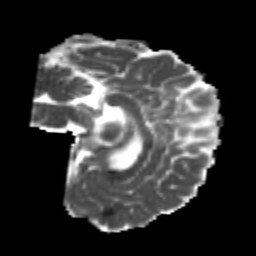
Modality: MD
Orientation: sagittal
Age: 22
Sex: male
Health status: healthy
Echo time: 0.074 s